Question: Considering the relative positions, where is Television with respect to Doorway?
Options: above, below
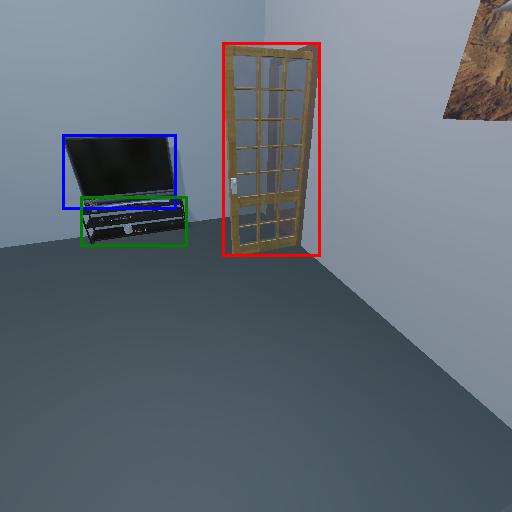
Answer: above